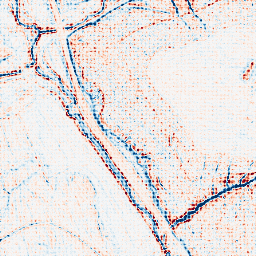
Category: classical
Decomposition family: uniform
Decomposition parameters: size: 5
Upsampling method: sinc_blackman
Upsampling parameters: scale: 8
kernel_size: 8
Upsampling scale: 8